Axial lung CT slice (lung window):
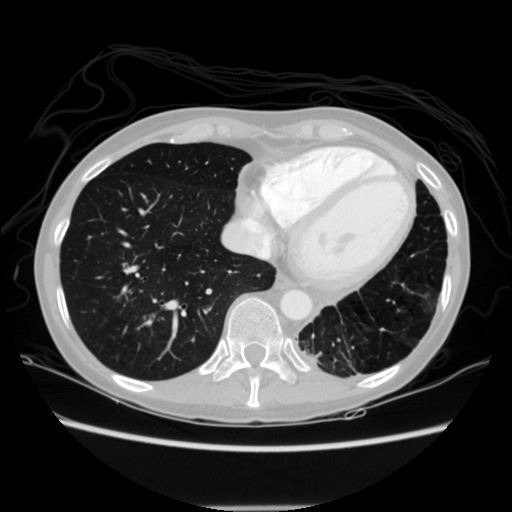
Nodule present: no